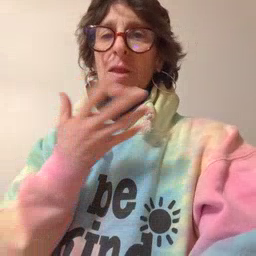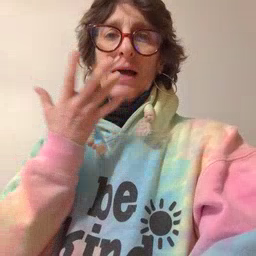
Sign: grass